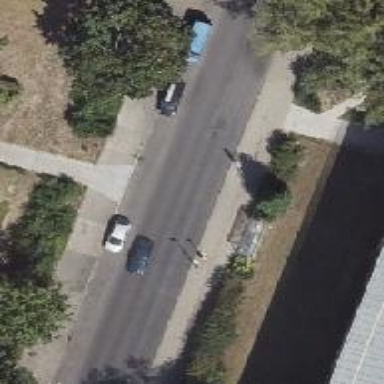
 there is diagonal street side parking lane."